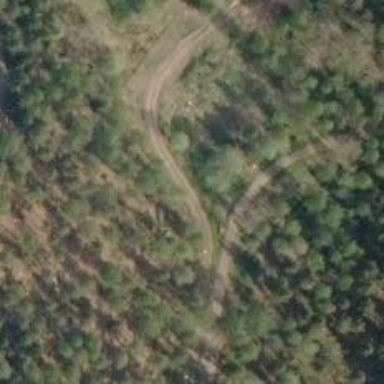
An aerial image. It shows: Walking track with grooming facilities.